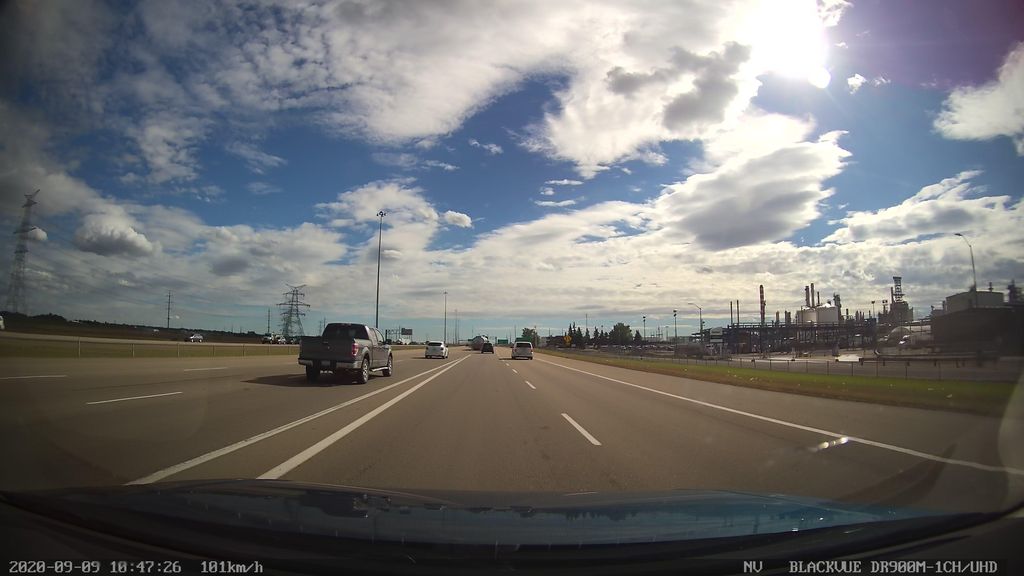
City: edmonton